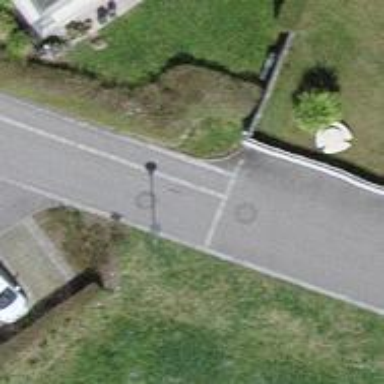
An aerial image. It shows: Sidewalk along the footway.